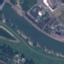
Land use / land cover: River